Question:
I am having some trouble with concurrent CUDA. Take a look at the attached image. The kernel is launched at the marked point, at 0.395 seconds. Then there is some green CpuWork. Finally, there is a call to cudaDeviceSynchronize. The kernels that is launched before CpuWork doesnt start before the synchronize call. Ideally, it should run in parallel with the CPU work.
'''
void KdTreeGpu::traceRaysOnGpuAsync(int firstRayIndex, int numRays, int rank, int buffer)
{
int per_block = 128;
int num_blocks = numRays/per_block + (numRays%per_block==0?0:1);
Ray* rays = &this->deviceRayPtr[firstRayIndex];
int* outputHitPanelIds = &this->deviceHitPanelIdPtr[firstRayIndex];
kdTreeTraversal<<<num_blocks, per_block, 0>>>(sceneBoundingBox, rays, deviceNodesPtr, deviceTrianglesListPtr,
firstRayIndex, numRays, rank, rootNodeIndex,
deviceTHitPtr, outputHitPanelIds, deviceReflectionPtr);
CUDA_VALIDATE(cudaMemcpyAsync(resultHitDistances[buffer], deviceTHitPtr, numRays*sizeof(double), cudaMemcpyDeviceToHost));
CUDA_VALIDATE(cudaMemcpyAsync(resultHitPanelIds[buffer], outputHitPanelIds, numRays*sizeof(int), cudaMemcpyDeviceToHost));
CUDA_VALIDATE(cudaMemcpyAsync(resultReflections[buffer], deviceReflectionPtr, numRays*sizeof(Vector3), cudaMemcpyDeviceToHost));
}
'''
The memcopies are async. The result buffers are allocated like this
'''
unsigned int flag = cudaHostAllocPortable;
CUDA_VALIDATE(cudaHostAlloc(&resultHitPanelIds[0], MAX_RAYS_PER_ITERATION*sizeof(int), flag));
CUDA_VALIDATE(cudaHostAlloc(&resultHitPanelIds[1], MAX_RAYS_PER_ITERATION*sizeof(int), flag));
'''
Hoping for a solution for this. Have tried many things, including not running in the default stream. When i added cudaHostAlloc i recognized that the async method returned back to the CPU. But that doesnt help when the kernel does not launch before the deviceSynchronize call later.
'resultHitDistances[2]' contains two allocated memory areas so that when 0 is read by the CPU, the GPU should put the result in 1.
Thanks!
Edit: This is the code that calls traceRaysAsync.
'''
int numIterations = ceil(float(this->numPrimaryRays) / MAX_RAYS_PER_ITERATION);
int numRaysPrevious = min(MAX_RAYS_PER_ITERATION, this->numPrimaryRays);
nvtxRangePushA("traceRaysOnGpuAsync First");
traceRaysOnGpuAsync(0, numRaysPrevious, rank, 0);
nvtxRangePop();
for(int iteration = 0; iteration < numIterations; iteration++)
{
int rayFrom = (iteration+1)*MAX_RAYS_PER_ITERATION;
int rayTo = min((iteration+2)*MAX_RAYS_PER_ITERATION, this->numPrimaryRays) - 1;
int numRaysIteration = rayTo-rayFrom+1;
// Wait for results to finish and get them
waitForGpu();
// Trace the next iteration asynchronously. This will have data prepared for next iteration
if(numRaysIteration > 0)
{
int nextBuffer = (iteration+1) % 2;
nvtxRangePushA("traceRaysOnGpuAsync Interior");
traceRaysOnGpuAsync(rayFrom, numRaysIteration, rank, nextBuffer);
nvtxRangePop();
}
nvtxRangePushA("CpuWork");
// Store results for current iteration
int rayOffset = iteration*MAX_RAYS_PER_ITERATION;
int buffer = iteration % 2;
for(int i = 0; i < numRaysPrevious; i++)
{
if(this->activeRays[rayOffset+i] && resultHitPanelIds[buffer][i] >= 0)
{
this->activeRays[rayOffset+i] = false;
const TrianglePanelPair & t = this->getTriangle(resultHitPanelIds[buffer][i]);
double hitT = resultHitDistances[buffer][i];
Vector3 reflectedDirection = resultReflections[buffer][i];
Result res = Result(rays[rayOffset+i], hitT, t.panel);
results[rank].push_back(res);
t.panel->incrementIntensity(1.0);
if (t.panel->getParent().absorbtion < 1)
{
numberOfRaysGenerated++;
Ray reflected (res.endPoint() + 0.00001*reflectedDirection, reflectedDirection);
this->newRays[rayOffset+i] = reflected;
this->activeRays[rayOffset+i] = true;
numNewRays++;
}
}
}
numRaysPrevious = numRaysIteration;
nvtxRangePop();
}
'''
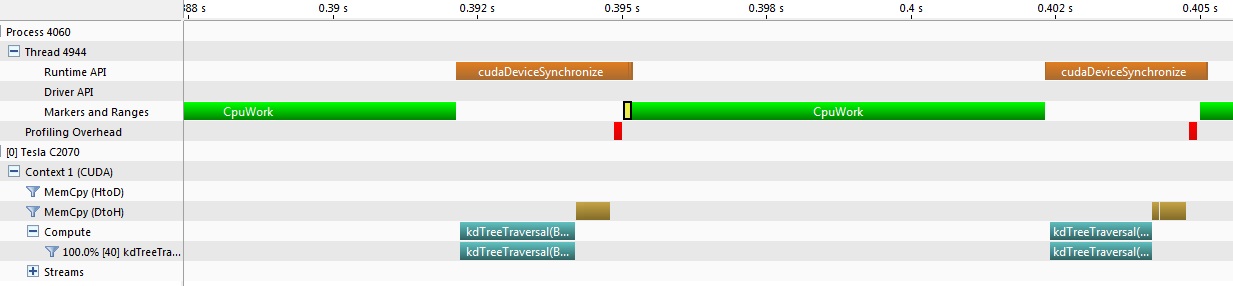
Answer: This is the expected behavior on Windows with the WDDM driver model, where the driver tries to mitigate the kernel launch overhead by trying to batch kernel launches. Try inserting 'cudaStreamQuery(0)' straight after the kernel invocation to trigger early launching of the kernel before the batch is full.